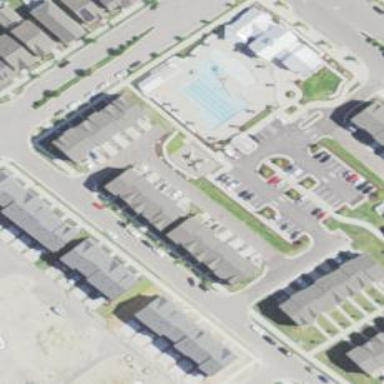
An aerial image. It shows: Parking area.